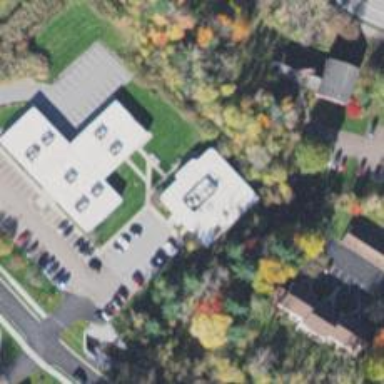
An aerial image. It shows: Healthcare clinic.